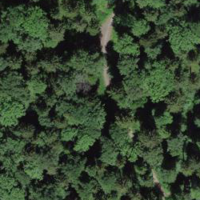
EUNIS habitat code: 44
Species observed at this site:
Circaea lutetiana
Lamium maculatum